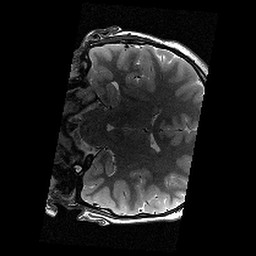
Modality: T2w
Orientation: coronal
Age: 12
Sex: male
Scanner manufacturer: siemens
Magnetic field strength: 3 T
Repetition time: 9.23 s
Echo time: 0.067 s